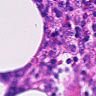
Metastatic tissue present: no